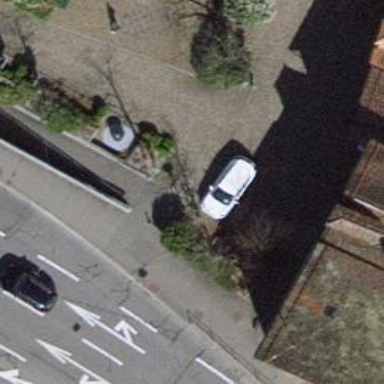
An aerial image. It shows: Bollard.